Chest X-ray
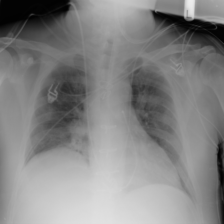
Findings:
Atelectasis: negative
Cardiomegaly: negative
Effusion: negative
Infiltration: negative
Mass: negative
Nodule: negative
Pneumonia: negative
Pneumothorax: negative
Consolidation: negative
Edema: negative
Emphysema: negative
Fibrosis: negative
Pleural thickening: negative
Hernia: negative